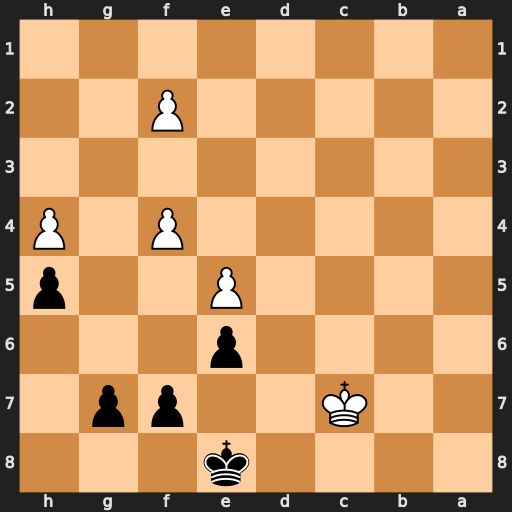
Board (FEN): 4k3/2K2pp1/4p3/4P2p/5P1P/8/5P2/8
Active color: b
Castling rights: -
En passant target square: -
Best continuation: Ke7 Kc6 f6 f5 fxe5